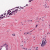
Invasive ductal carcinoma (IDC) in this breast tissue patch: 1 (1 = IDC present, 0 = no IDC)